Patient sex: M
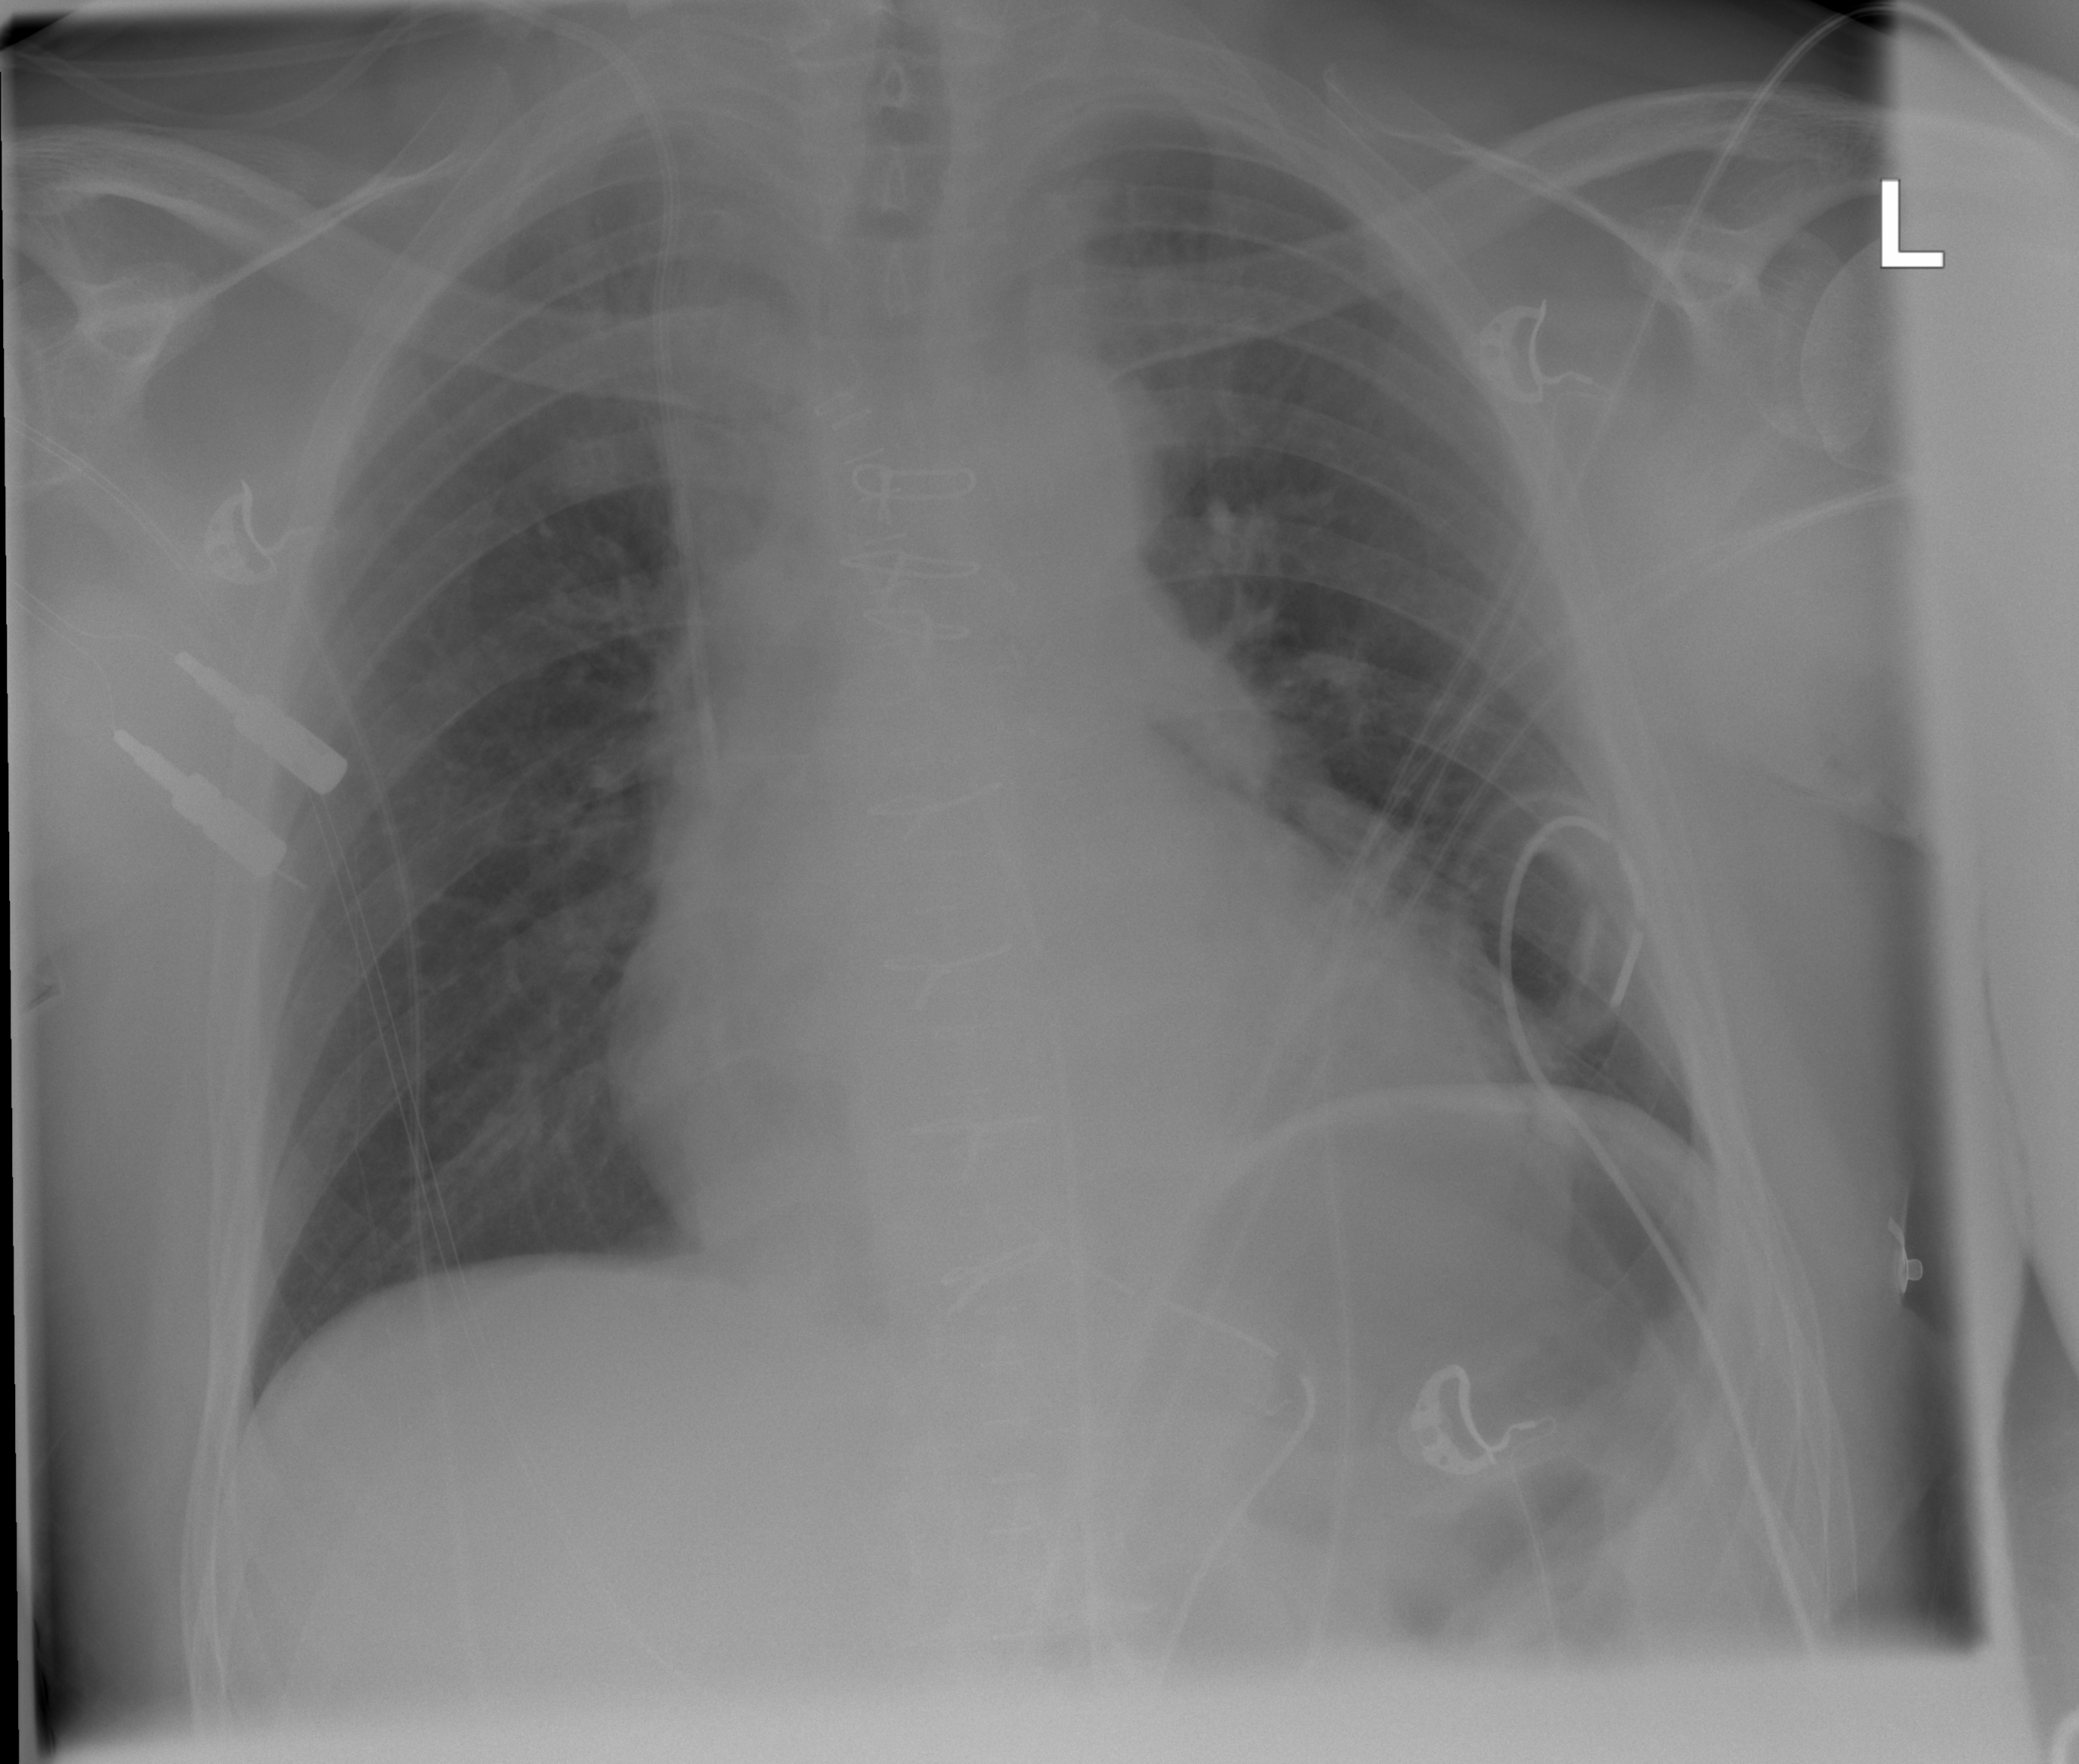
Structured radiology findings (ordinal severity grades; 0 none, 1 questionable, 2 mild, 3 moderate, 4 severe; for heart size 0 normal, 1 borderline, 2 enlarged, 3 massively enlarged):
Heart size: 2
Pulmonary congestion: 0
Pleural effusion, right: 0
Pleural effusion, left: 0
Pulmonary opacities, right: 0
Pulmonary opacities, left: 0
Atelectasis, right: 0
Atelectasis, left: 1